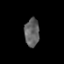
Tissue: prostate
Cell type: Epithelial cells
Senescence score: 0.2657
Nuclear area (px): 410
Mean DAPI intensity: 97.851